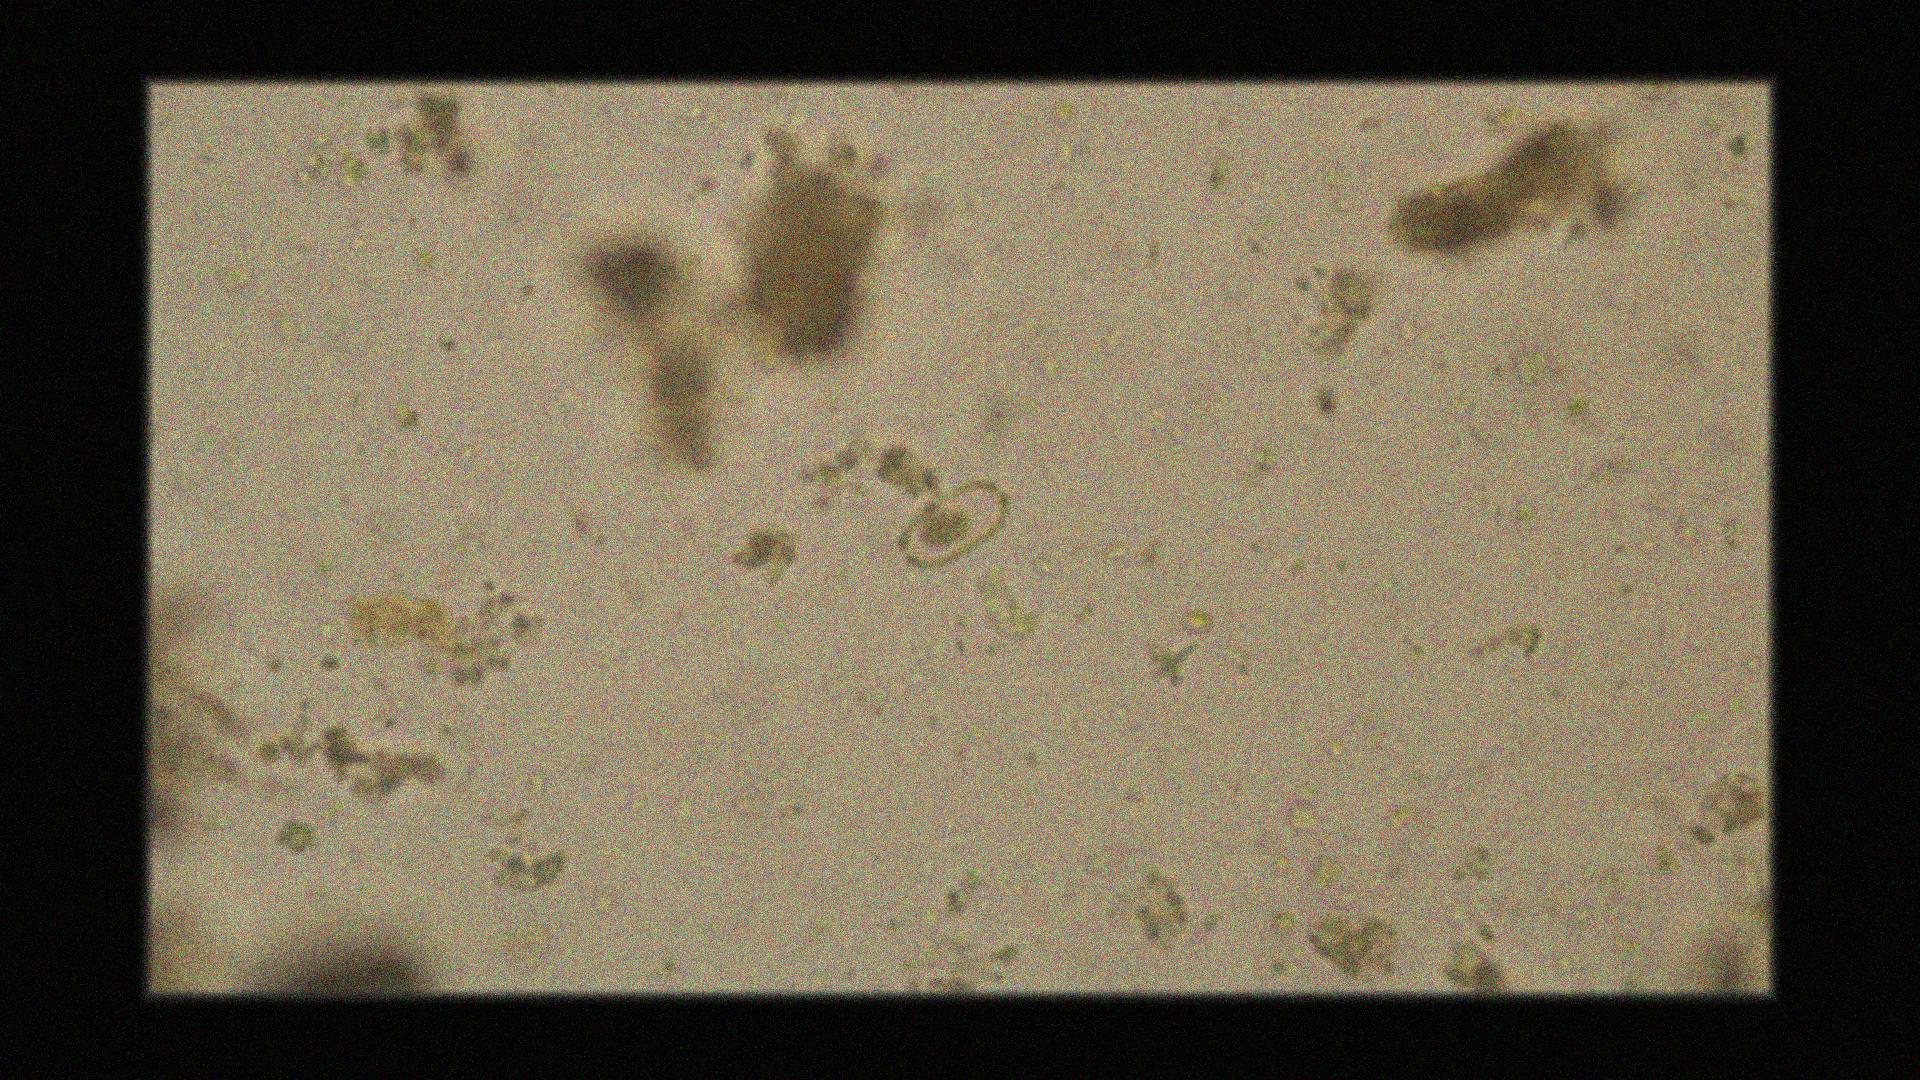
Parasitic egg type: Capillaria philippinensis